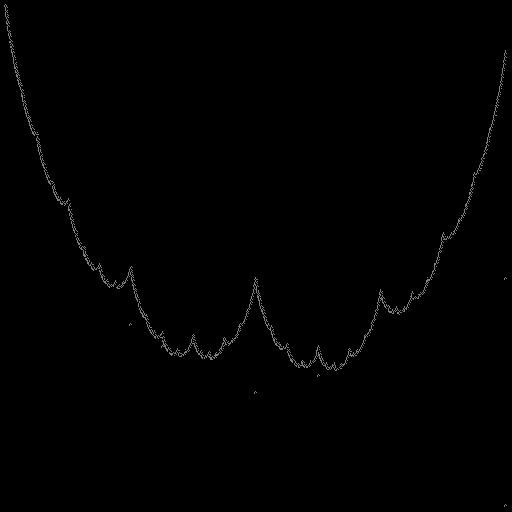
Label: a4